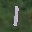
Label: 1